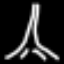
Label: The Eiffel Tower